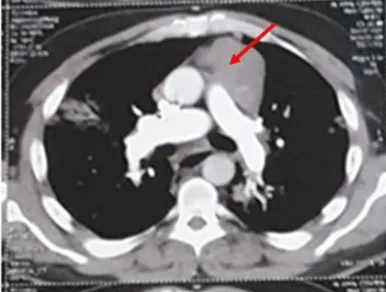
A; Red arrow in the axial view of the chest's computed tomography showing thymoma.
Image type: radiology (ct)